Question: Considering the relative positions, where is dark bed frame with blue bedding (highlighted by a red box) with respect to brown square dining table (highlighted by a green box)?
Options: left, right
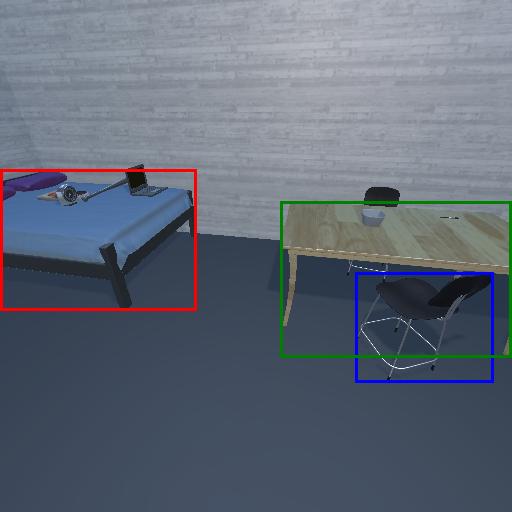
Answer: left